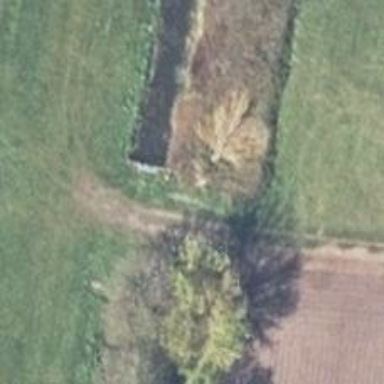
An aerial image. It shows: Track road on bridge.